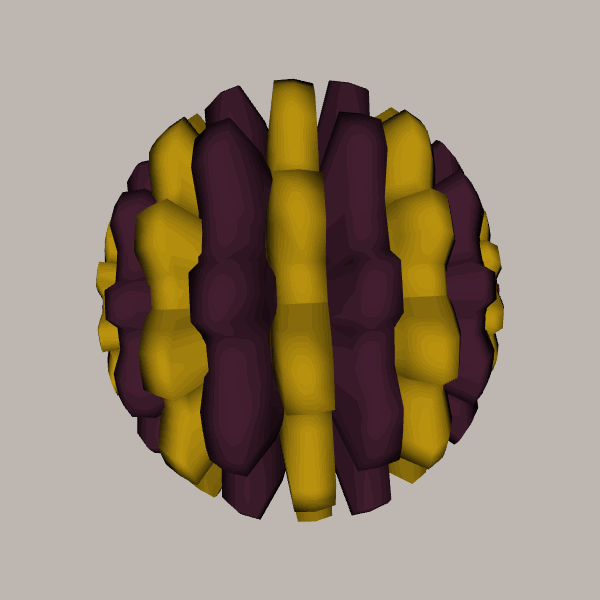
Background: light